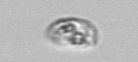
Label: Amoeba